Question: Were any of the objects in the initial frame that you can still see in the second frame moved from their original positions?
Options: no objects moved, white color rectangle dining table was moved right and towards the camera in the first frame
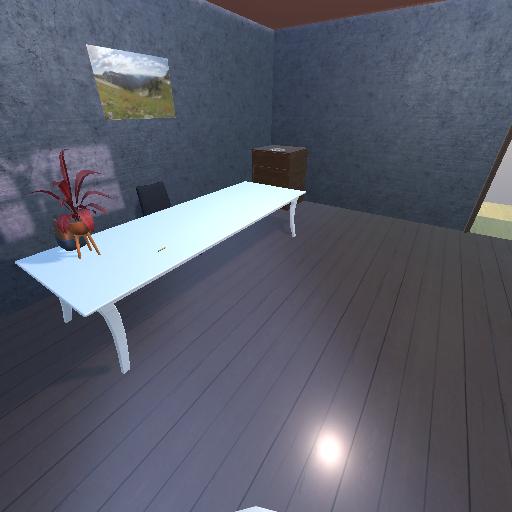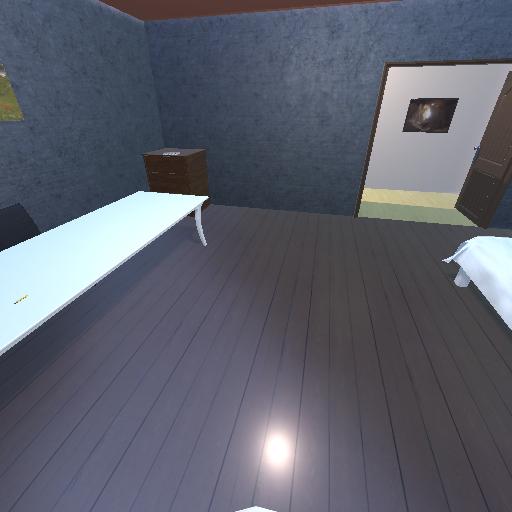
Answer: no objects moved